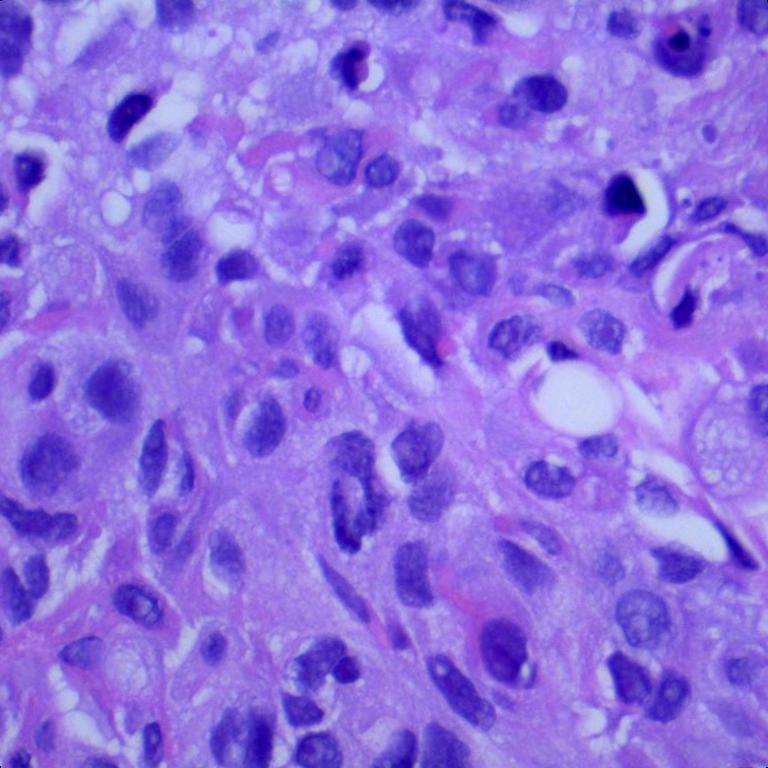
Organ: lung
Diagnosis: squamous carcinomas